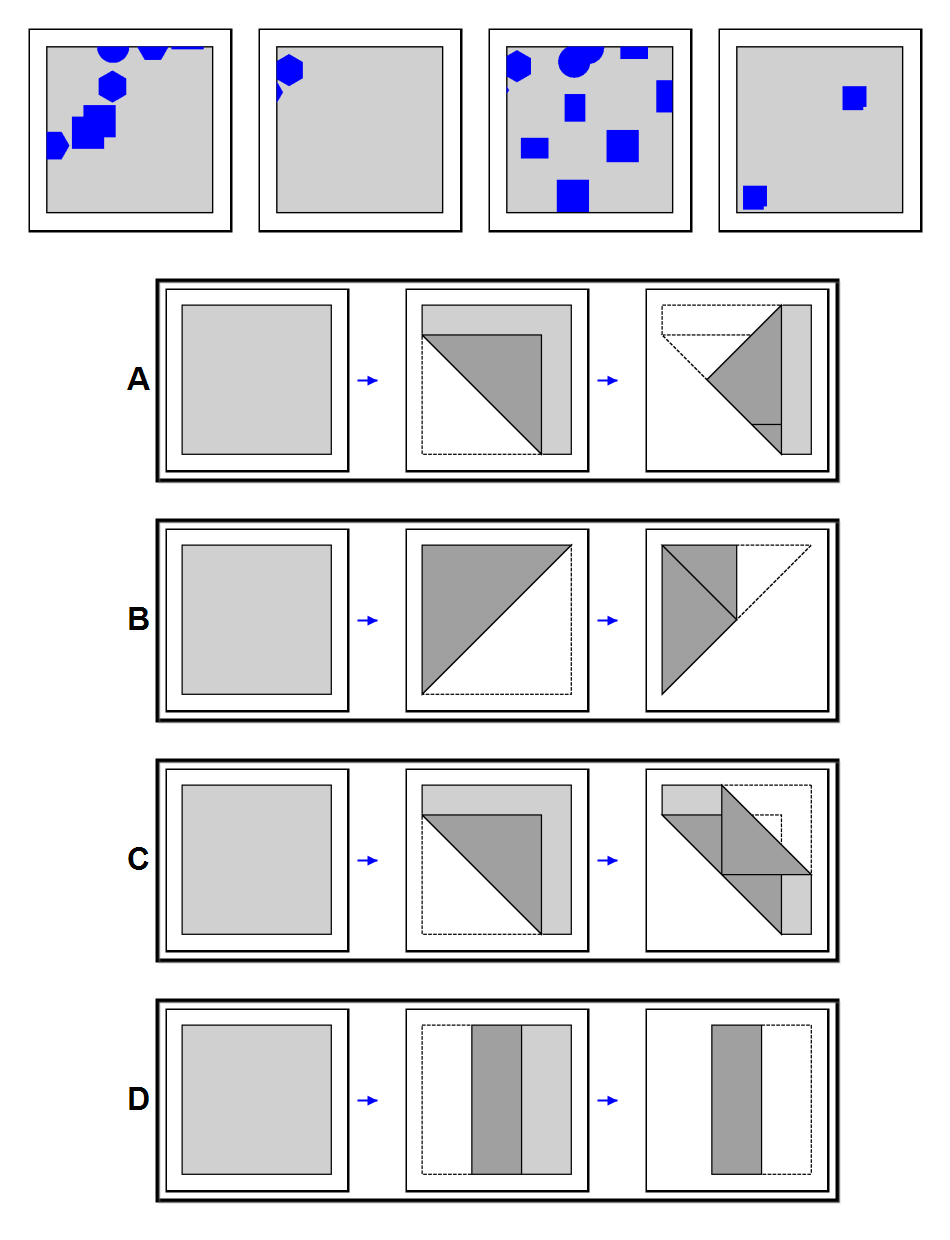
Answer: C